Field crop: maize
Growth stage: 2
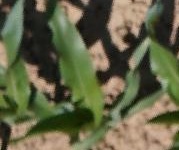
Species: maize